Question: Am I crazy or is it not possible to close other tabs in XCode 4? I have about 7 tabs opened littering my workspace. I right click the one tab I'm interested in to bring up the context menu. I can see options to open a "new tab", "close tab", "close other tabs", and "move tab to new window". However, the only option that is not greyed out is "new tab". Do I have to put XCode in some magical state to enable the other options? Are these options merely eye candy, teasing me with hopes and aspirations of things I might like to do? Is this some weird kind of year long April fools gag? Inquiring minds wanna know.

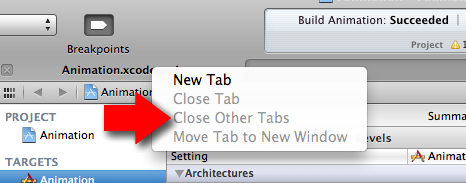
Answer: You should be able to hover over the tab and click on the cross that appears on the left hand side of the tab. However, if you are not seeing this cross for some strange reason - you should be able to close the current tab in XCode (similar to many other OSX applications) by pressing CMD+W on your keyboard.
While the context menu doesn't work when you right click on a tab, you can achieve all of the same results by using keyboard shortcuts (which do seem to work as expected). Each of the 4 options on the context menu maps to the following shortcuts;
New Tab: CMD + T
Close Tab: CMD + W
Close Other Tabs: CMD + ALT + W
Move Tab to Other Window: I couldn't find a keyboard shortcut, but you can click and drag the tab away from the menu bar.
There doesn't appear to be a sensible way to enable the context menu on the tabs at the current time.